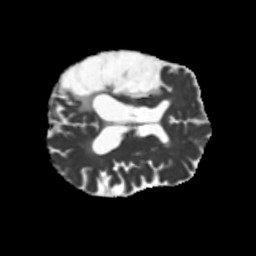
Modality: MD
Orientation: axial
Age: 51
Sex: male
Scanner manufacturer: siemens
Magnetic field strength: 3 T
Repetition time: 5.25 s
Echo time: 0.08 s